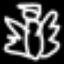
Label: angel